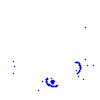
Particle: pion